Question: ![enter image description here][1]I am using Eclipse plug-in to deploy my J2EE application on JBoss AS 7.
I made changes in JBOSS_HOME/bin/standalone.conf as well as in standalone.conf.bat, where I updated the JVM heap sizes.
If I deploy the application via eclipse, the modified JVM configuriation isn't applied during the server start up. However, when I start it, using the standalone.conf.bat the changes are reflected during the start up as expected.
Is there anything I'm missing that eclipse fails to pick up?
Here is how the standalone.conf reads:
'''
#JAVA=""
if [ "x$JBOSS_MODULES_SYSTEM_PKGS" = "x" ]; then
JBOSS_MODULES_SYSTEM_PKGS="org.jboss.byteman"
fi
# Uncomment the following line to prevent manipulation of JVM options
# by shell scripts.
#
#PRESERVE_JAVA_OPTS=true
#
# Specify options to pass to the Java VM.
#
if [ "x$JAVA_OPTS" = "x" ]; then
JAVA_OPTS="-Xms256m -Xmx1024m -XX:MaxPermSize=512m -Djava.net.preferIPv4Stack=true - Dorg.jboss.resolver.warning=true -Dsun.rmi.dgc.client.gcInterval=<PHONE> - Dsun.rmi.dgc.server.gcInterval=<PHONE>"
JAVA_OPTS="$JAVA_OPTS -Djboss.modules.system.pkgs=$JBOSS_MODULES_SYSTEM_PKGS - Djava.awt.headless=true"
JAVA_OPTS="$JAVA_OPTS -Djboss.server.default.config=standalone.xml"
else
echo "JAVA_OPTS already set in environment; overriding default settings with values: $JAVA_OPTS"
fi
'''
standalone.conf.bat:
'''
if not "x%JAVA_OPTS%" == "x" (
echo "JAVA_OPTS already set in environment; overriding default settings with values: %JAVA_OPTS%"
goto JAVA_OPTS_SET
)
rem # JVM memory allocation pool parameters - modify as appropriate.
set "JAVA_OPTS=-Xms64M -Xmx512M -XX:MaxPermSize=256M"
rem # Reduce the RMI GCs to once per hour for Sun JVMs.
set "JAVA_OPTS=%JAVA_OPTS% -Dsun.rmi.dgc.client.gcInterval=<PHONE> - Dsun.rmi.dgc.server.gcInterval=<PHONE> -Djava.net.preferIPv4Stack=true"
'''
The eclipse runtime clearly points to c: where i have done the edits to configuration files

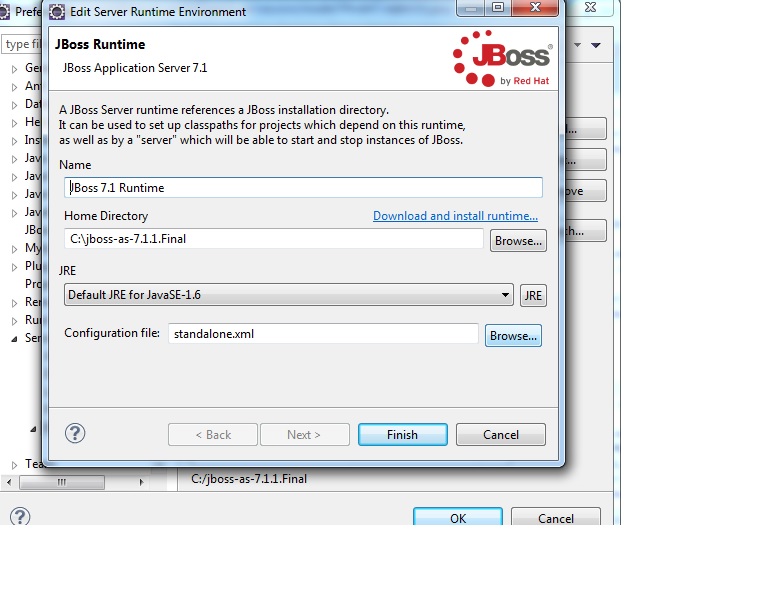
Answer: You can specify heap size in VM arguments within eclipse.
'Double click on Server-> Open Launch Configuration -> enter heap size in VM argument'.